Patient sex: F
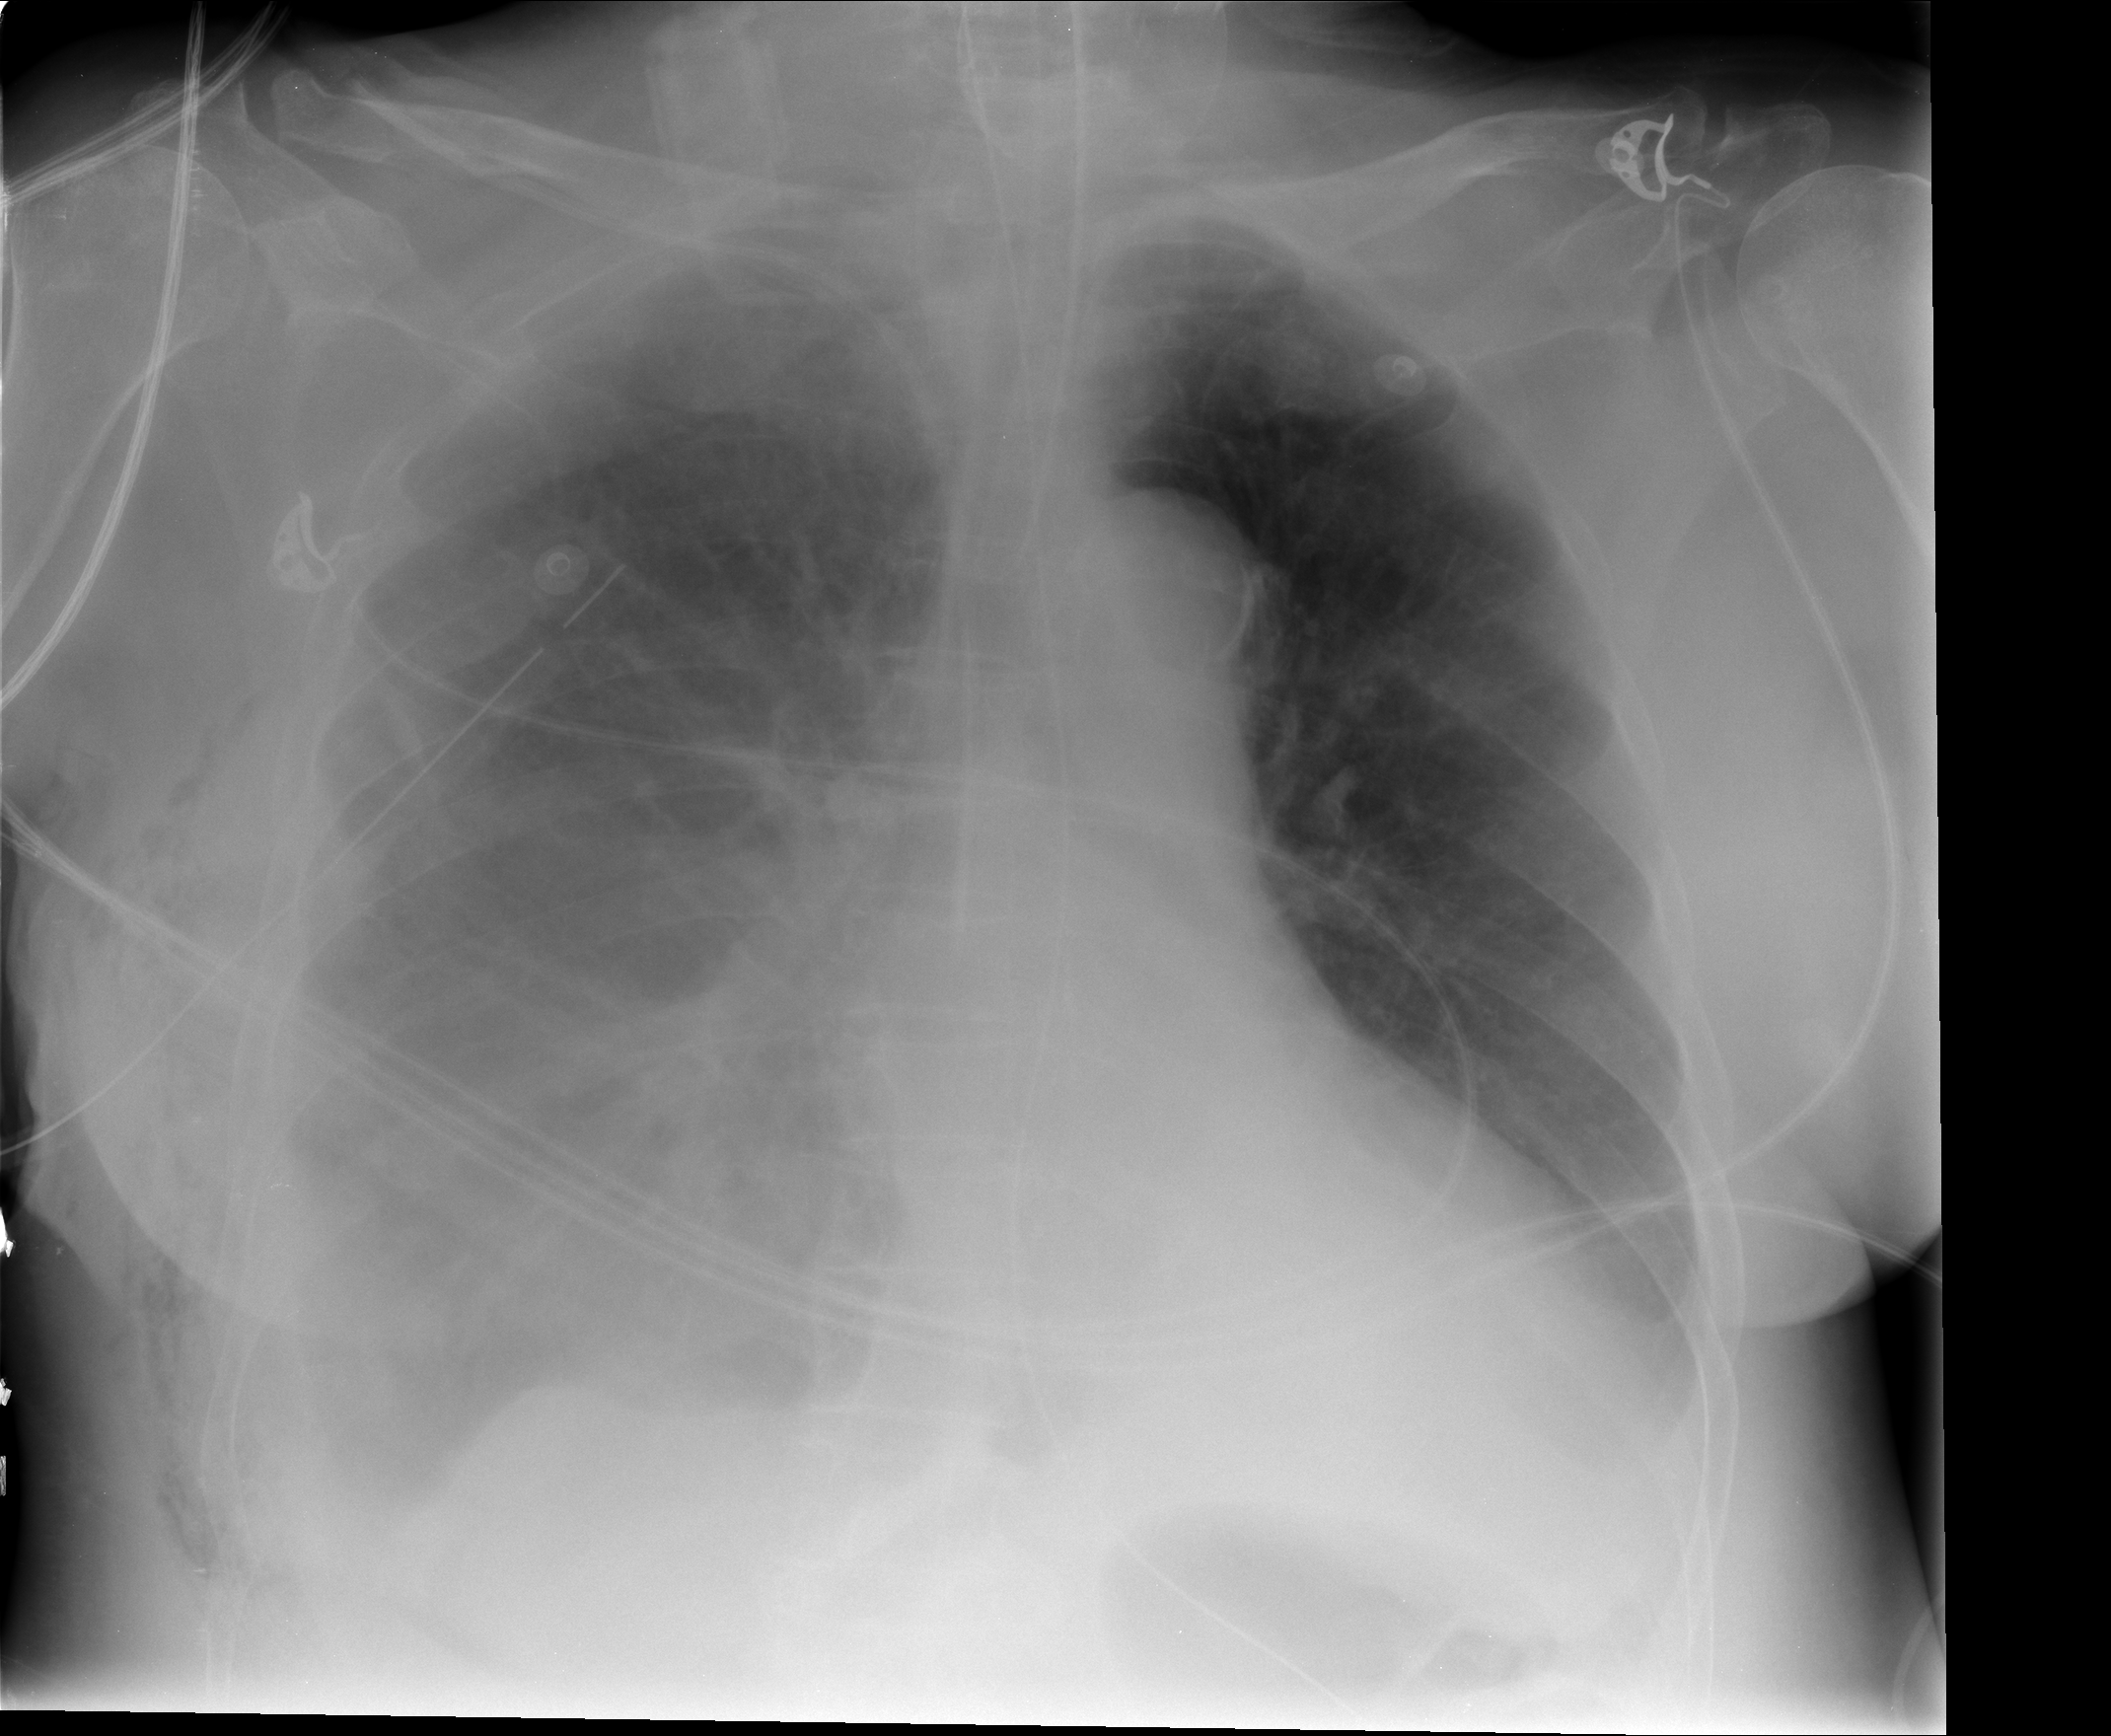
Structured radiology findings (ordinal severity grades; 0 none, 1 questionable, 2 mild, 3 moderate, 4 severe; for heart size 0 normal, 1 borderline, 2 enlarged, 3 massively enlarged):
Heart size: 0
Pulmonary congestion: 3
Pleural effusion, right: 3
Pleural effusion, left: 2
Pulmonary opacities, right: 2
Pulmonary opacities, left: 2
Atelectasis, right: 2
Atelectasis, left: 2